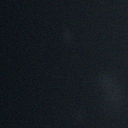
Screen state: off